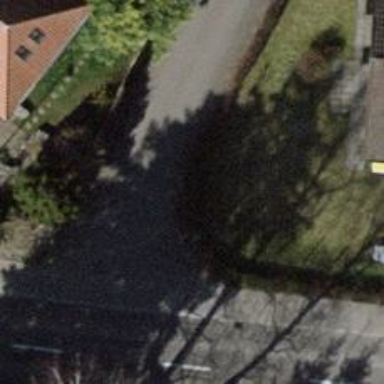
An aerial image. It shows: Hedge acting as barrier.